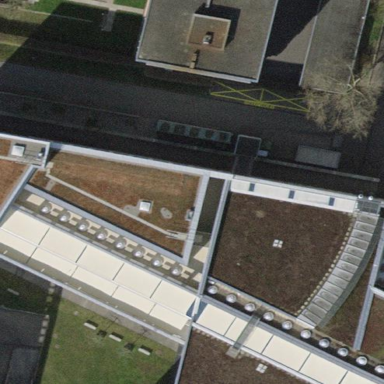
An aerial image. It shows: School building.